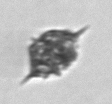
Label: Dictyocha